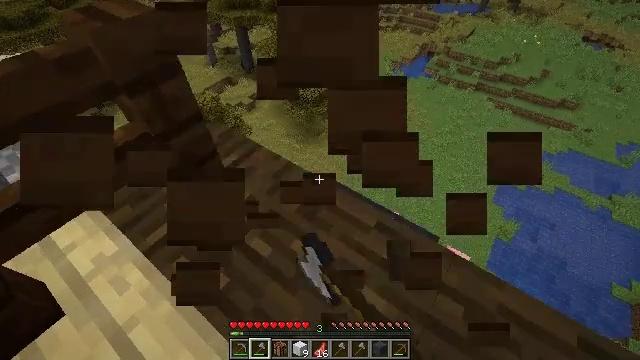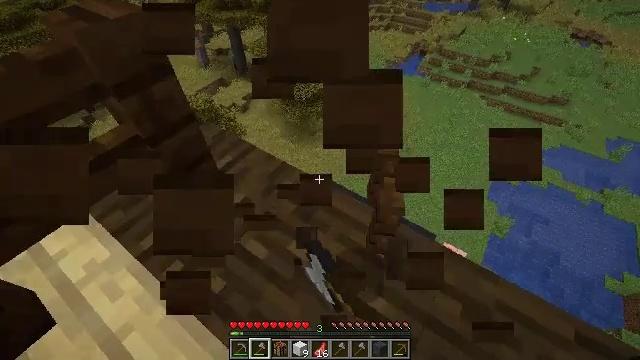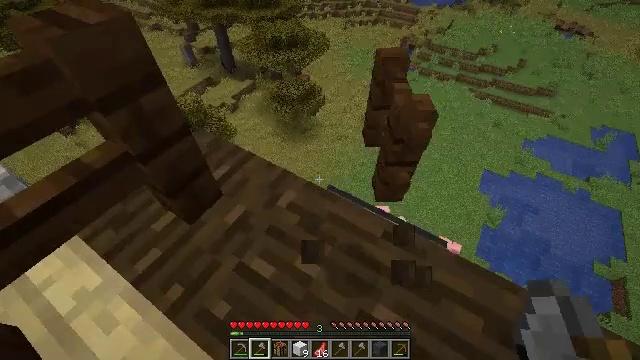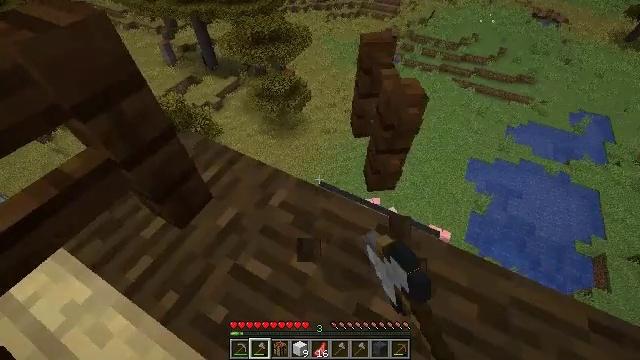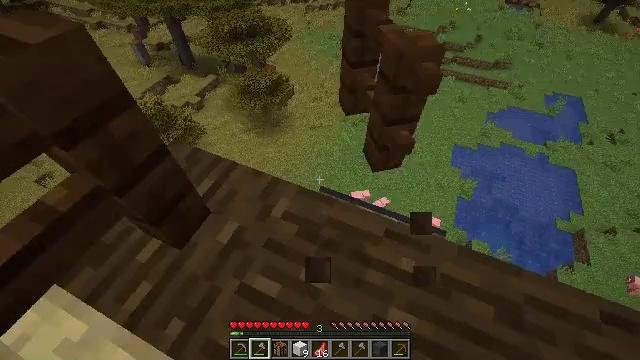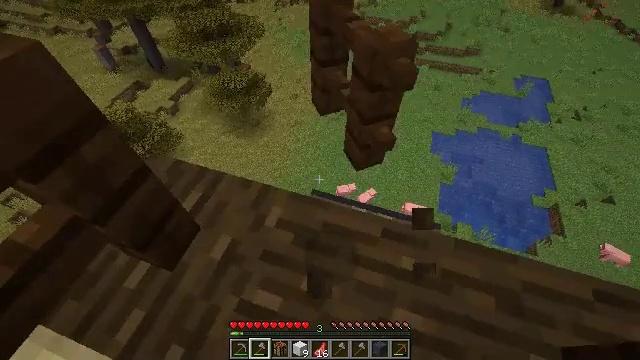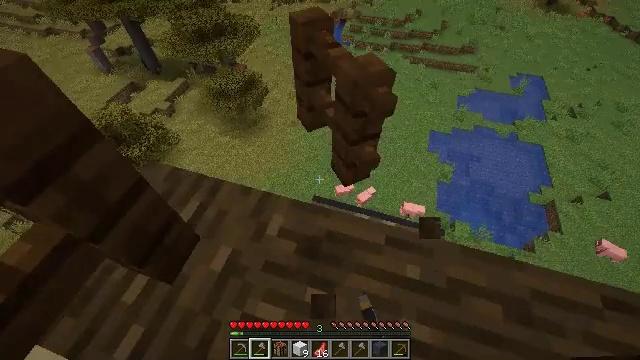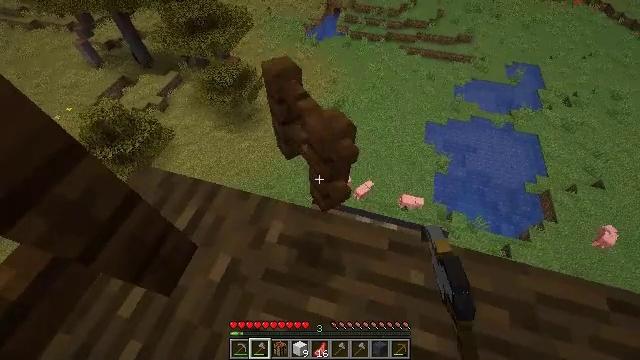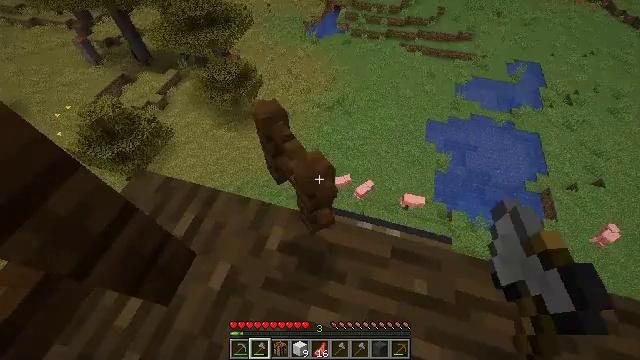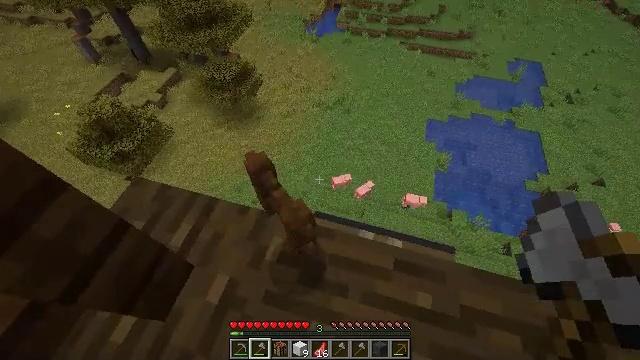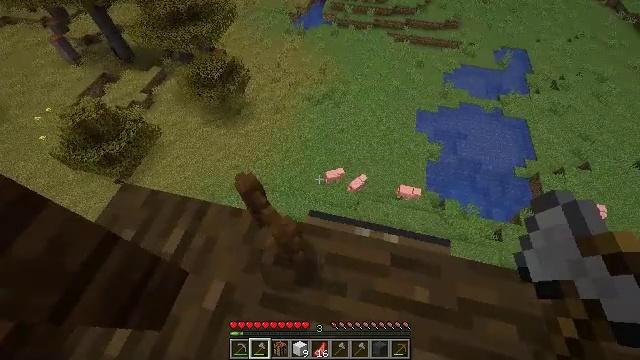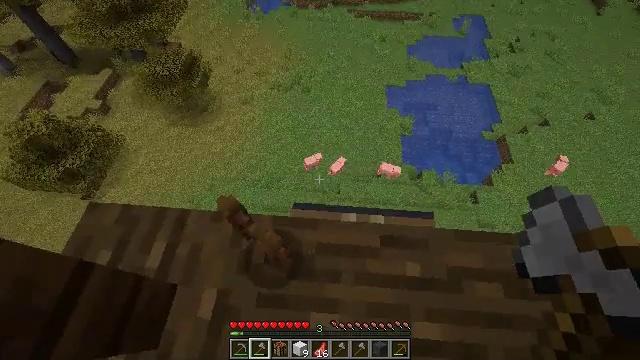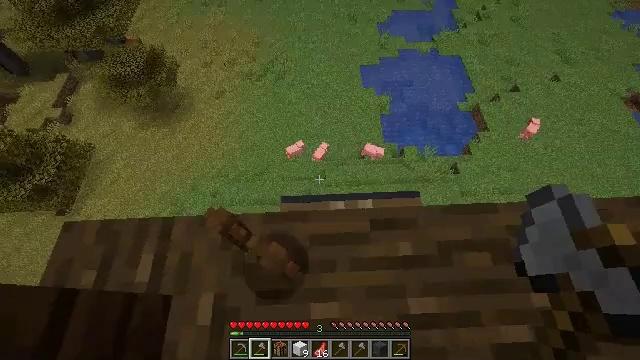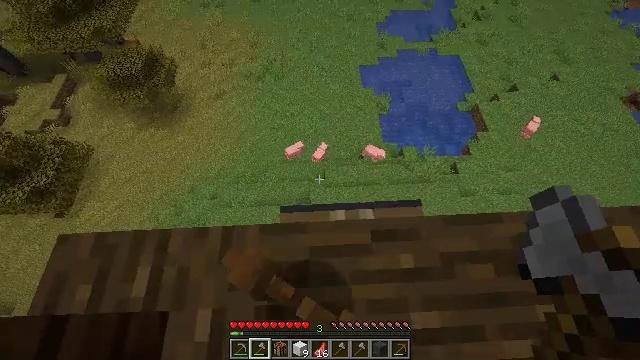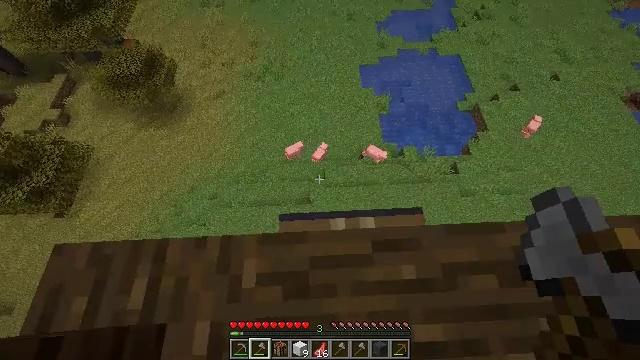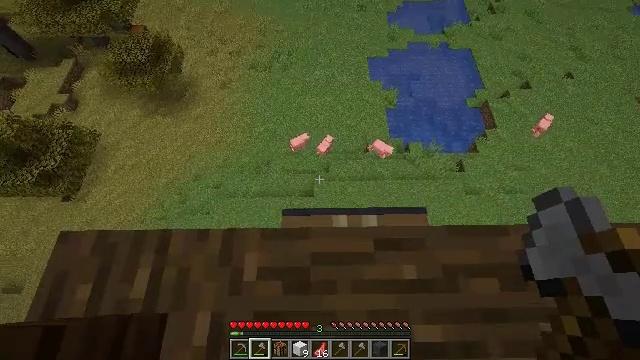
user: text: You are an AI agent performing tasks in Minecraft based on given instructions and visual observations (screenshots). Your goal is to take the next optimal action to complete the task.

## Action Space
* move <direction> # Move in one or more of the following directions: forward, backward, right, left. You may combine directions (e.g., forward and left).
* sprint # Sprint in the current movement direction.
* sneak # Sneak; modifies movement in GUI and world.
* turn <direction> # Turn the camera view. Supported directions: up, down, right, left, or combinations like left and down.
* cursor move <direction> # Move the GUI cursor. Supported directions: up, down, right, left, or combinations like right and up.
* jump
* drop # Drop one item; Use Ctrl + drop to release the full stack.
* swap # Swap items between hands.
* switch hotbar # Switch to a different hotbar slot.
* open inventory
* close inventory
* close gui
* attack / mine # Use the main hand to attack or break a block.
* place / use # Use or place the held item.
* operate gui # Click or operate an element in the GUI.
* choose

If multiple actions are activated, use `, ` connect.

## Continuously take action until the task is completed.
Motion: motion action
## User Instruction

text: Mine the white wall banner from the wall.
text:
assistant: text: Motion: move forward and move left, sneak, turn right, attack / mine
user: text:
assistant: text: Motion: move forward and move left, sneak, turn right, attack / mine
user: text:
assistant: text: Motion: move forward and move left, sneak, turn right and down, attack / mine
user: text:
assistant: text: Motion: move forward and move left, sneak, turn right and down, attack / mine
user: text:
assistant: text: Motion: move forward, sneak, turn right, attack / mine
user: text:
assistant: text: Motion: move forward, sneak, attack / mine
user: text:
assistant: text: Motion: move forward, sneak, turn right and down, attack / mine
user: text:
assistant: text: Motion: move forward, sneak, attack / mine
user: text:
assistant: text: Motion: move forward, sneak, attack / mine
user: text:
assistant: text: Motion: sneak, turn right and down, attack / mine
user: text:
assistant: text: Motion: sneak, turn right and down, attack / mine
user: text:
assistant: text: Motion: move forward, sneak, turn right and down, attack / mine
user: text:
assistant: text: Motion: move forward, sneak, attack / mine
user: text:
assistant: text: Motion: move forward, sneak, attack / mine
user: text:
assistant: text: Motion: move forward and move right, sneak, turn left and down, attack / mine
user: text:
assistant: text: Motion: move forward and move right, sneak, turn left and down
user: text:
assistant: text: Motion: move forward and move right, sneak, turn down
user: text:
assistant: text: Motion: move forward and move right, sneak, turn left and down
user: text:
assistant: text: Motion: move right, sneak, turn left and down
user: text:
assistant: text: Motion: sneak, turn left and down
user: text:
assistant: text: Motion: sneak
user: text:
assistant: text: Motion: sneak, attack / mine
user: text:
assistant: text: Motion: sneak, attack / mine
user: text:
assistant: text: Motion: sneak, turn down, attack / mine
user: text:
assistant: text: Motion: sneak, turn left and down, attack / mine
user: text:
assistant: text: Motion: sneak, turn left and down, attack / mine
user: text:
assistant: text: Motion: sneak, turn left, attack / mine
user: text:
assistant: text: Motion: sneak, turn left, attack / mine
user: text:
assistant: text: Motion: sneak, turn left
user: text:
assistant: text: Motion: sneak, turn left